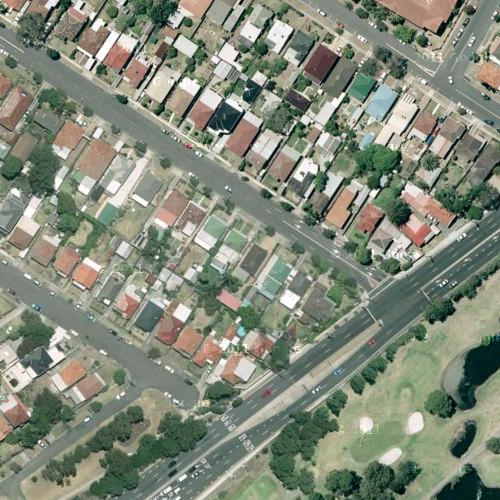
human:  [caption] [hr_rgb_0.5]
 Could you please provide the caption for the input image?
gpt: Lots of houses are densely arranged with a wide high way in the lower right corner .

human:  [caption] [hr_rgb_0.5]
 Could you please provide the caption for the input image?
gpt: There are many house arranged neatly while a wide highway and some plants in the lower right corner .

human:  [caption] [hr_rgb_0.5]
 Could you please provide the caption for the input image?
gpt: A residential area with many houses arranged neatly and some plants in the lower right corner .

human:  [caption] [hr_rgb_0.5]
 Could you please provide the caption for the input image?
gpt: Many house arranged neatly in the residential area while some roads go across this area .

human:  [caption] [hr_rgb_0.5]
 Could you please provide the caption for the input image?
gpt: Many houses are densely arranged while a highway and some plants in the lower right corner .